Question: In my application I have a a datagrid and some buttons. The datagrid is inside of a scrollbar , but it is how I want. I can not manage to zoom the buttons. When I make the window smaller, I would like the buttons to auto resize too. In order to do that , I put the buttons on a grid panel and I wrote this:
'''
<Grid Margin="0,0,0,6" Grid.RowSpan="2">
<Grid.LayoutTransform>
<ScaleTransform x:Name="ApplicationScaleTransform"
CenterX="0"
CenterY="0"
ScaleX="1.0"
ScaleY="1.0" />
</Grid.LayoutTransform>
'''
But there is no effect. How could I do this? Scaling the entire window , made my datagrid also to be zoomed , and I don't want to.
A picture to see how it looks now:

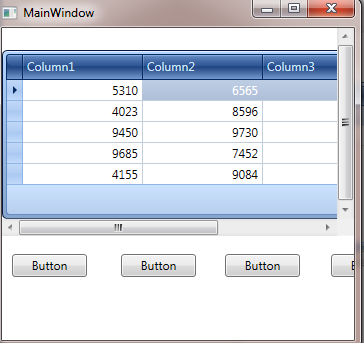
Answer: Use 'ViewBox' for simple proportional zooming..
'''
<ViewBox>
<Grid Margin="0,0,0,6" Grid.RowSpan="2">
<!-- your stuffs -->
</Grid>
</ViewBox>
'''